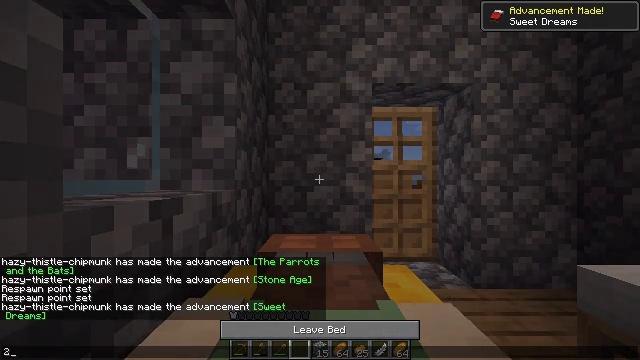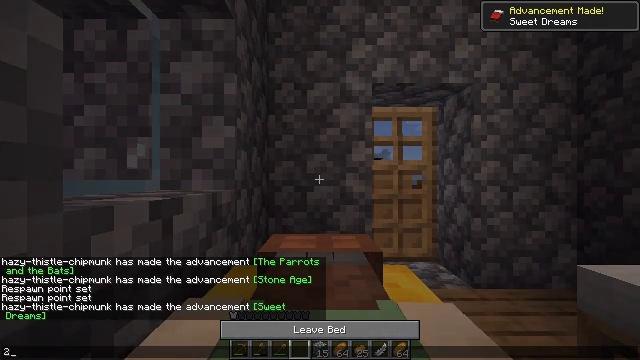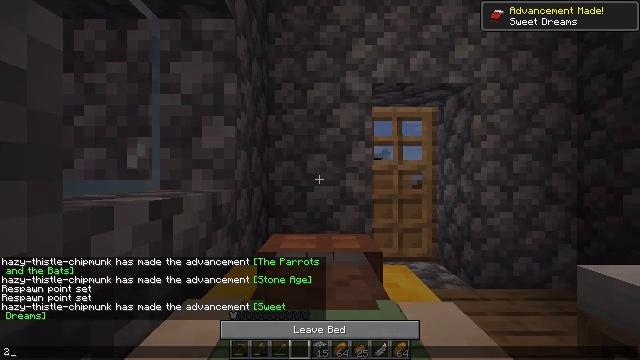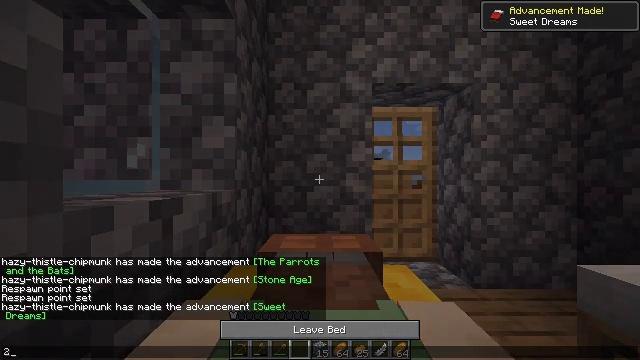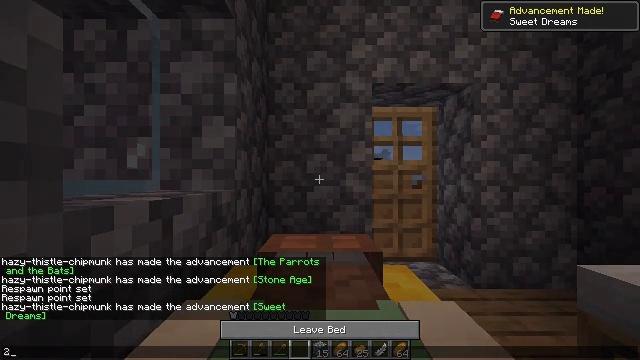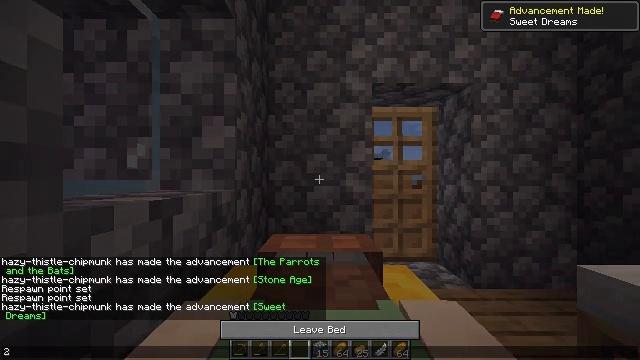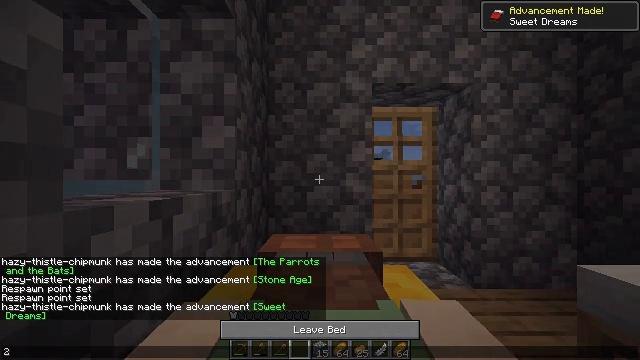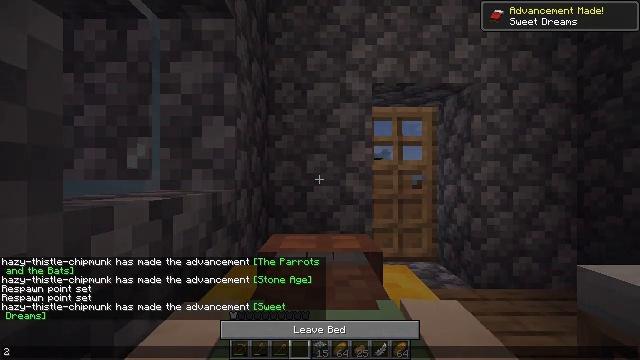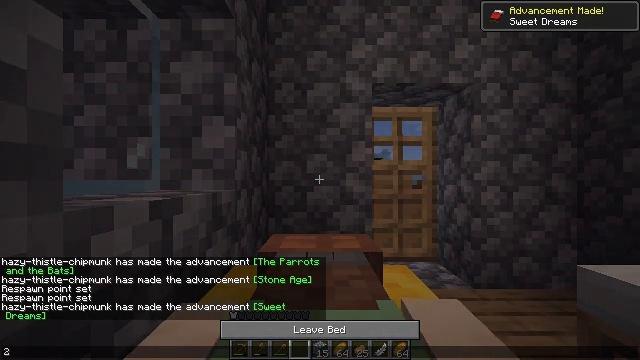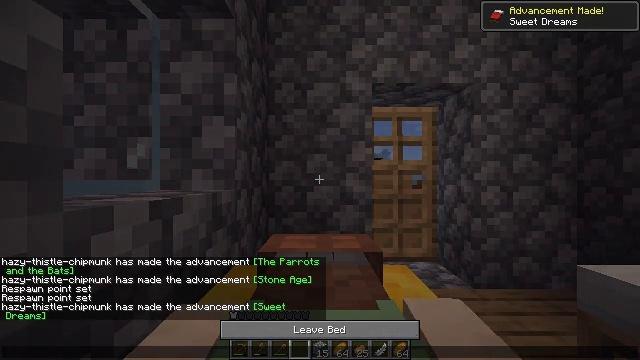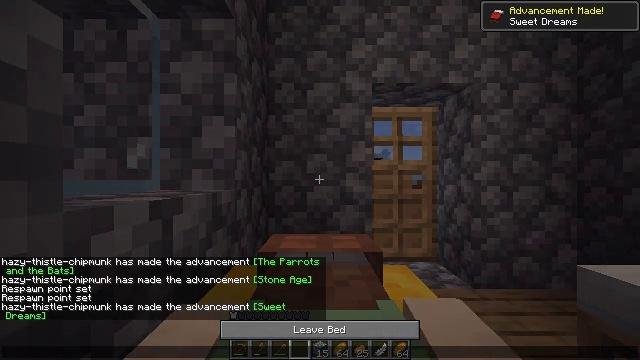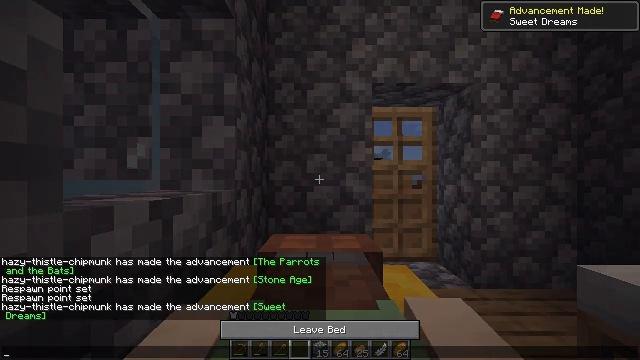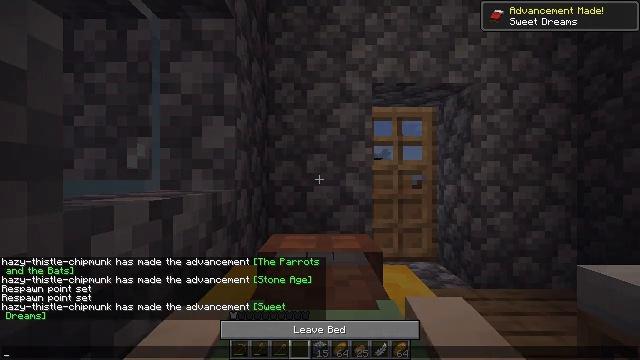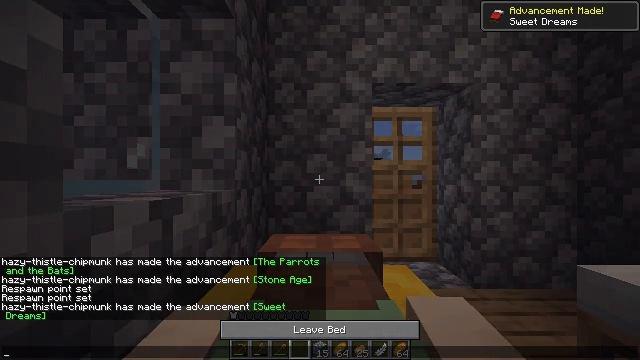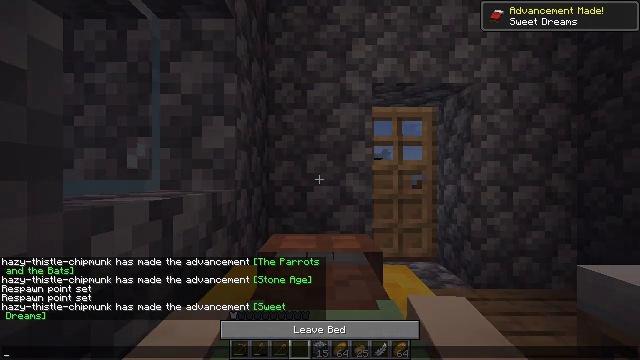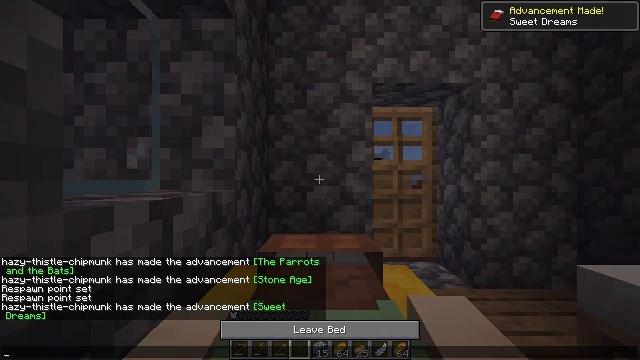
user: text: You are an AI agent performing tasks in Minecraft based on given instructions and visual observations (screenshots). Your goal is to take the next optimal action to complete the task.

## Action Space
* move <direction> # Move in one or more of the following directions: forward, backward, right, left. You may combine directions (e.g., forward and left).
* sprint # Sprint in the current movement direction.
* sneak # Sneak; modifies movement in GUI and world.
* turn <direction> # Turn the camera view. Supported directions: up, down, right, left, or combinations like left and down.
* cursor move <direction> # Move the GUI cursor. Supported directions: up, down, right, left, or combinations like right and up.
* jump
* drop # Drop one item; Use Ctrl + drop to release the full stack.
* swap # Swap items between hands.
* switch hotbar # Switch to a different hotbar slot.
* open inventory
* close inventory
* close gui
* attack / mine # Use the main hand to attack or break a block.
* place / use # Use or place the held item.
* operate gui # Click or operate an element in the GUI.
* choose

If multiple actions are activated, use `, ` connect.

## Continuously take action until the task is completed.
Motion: motion action
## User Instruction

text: Collect the yellow bed from its place.
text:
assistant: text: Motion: no_op
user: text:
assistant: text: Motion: no_op
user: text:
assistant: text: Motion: no_op
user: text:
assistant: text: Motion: no_op
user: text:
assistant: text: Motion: no_op
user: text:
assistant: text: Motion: no_op
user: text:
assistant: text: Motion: no_op
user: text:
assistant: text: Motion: no_op
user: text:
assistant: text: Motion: no_op
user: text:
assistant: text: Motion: no_op
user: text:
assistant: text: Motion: no_op
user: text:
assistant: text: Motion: no_op
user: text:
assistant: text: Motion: no_op
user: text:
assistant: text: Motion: no_op
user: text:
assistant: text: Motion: no_op
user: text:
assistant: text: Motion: no_op
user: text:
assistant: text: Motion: no_op
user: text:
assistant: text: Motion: no_op
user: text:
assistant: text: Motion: no_op
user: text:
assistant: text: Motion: no_op
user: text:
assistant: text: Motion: no_op
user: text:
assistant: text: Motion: no_op
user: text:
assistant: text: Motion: no_op
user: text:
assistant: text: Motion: no_op
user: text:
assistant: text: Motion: no_op
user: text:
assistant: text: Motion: no_op
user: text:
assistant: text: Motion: no_op
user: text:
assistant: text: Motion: no_op
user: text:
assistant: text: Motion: no_op
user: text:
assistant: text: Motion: no_op